Current action and preconditions to check: trajectory_clear

Your task: For each precondition in the list above, predict whether it will hold at this action.

Consider the current scene as observed from the mobile robot's camera, and analyze the predicted future states of all dynamic agents (e.g., people, animals, vehicles, or any moving entities) within the NEXT SECOND.

IMPORTANT: Only answer "very likely" if you are absolutely certain—based on strong, clear evidence—that a dynamic agent will violate the precondition in the predicted future state. Do NOT answer "very likely" for unlikely, ambiguous, or low-probability risks.

Ask yourself for each precondition: Is there a high probability, with clear and convincing evidence, that the predicted future states of any dynamic agent will interfere with the predicted future state of the currently executing action within the NEXT SECOND, causing that precondition to fail?

Assess the risk level based on these predictions. Use "likely" or "very likely" if motions create a clear risk of interference.

Use "neutral" or "improbable" if agents are nearby but their predicted paths are clearly diverging or non-conflicting.

Failure Risk Categories: "very improbable", "improbable", "neutral", "likely", "very likely"

Answer Format: Output ONLY the probability_of_failure value from these categories: "very improbable", "improbable", "neutral", "likely", "very likely"

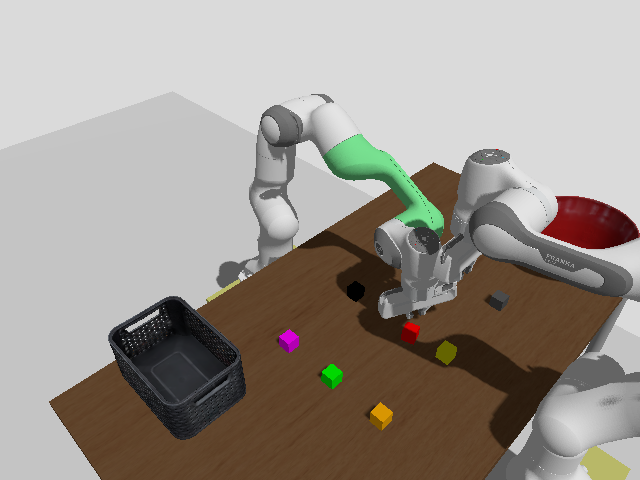

Answer: neutral